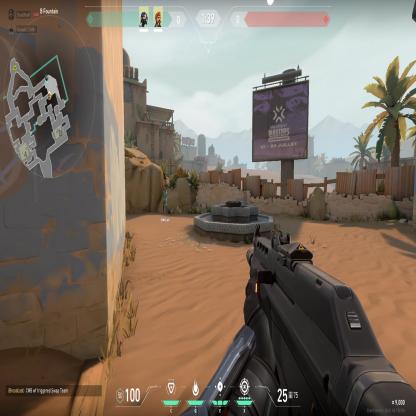
Label: teammate